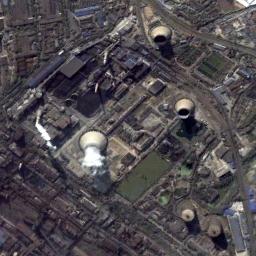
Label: thermal_power_station